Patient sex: M
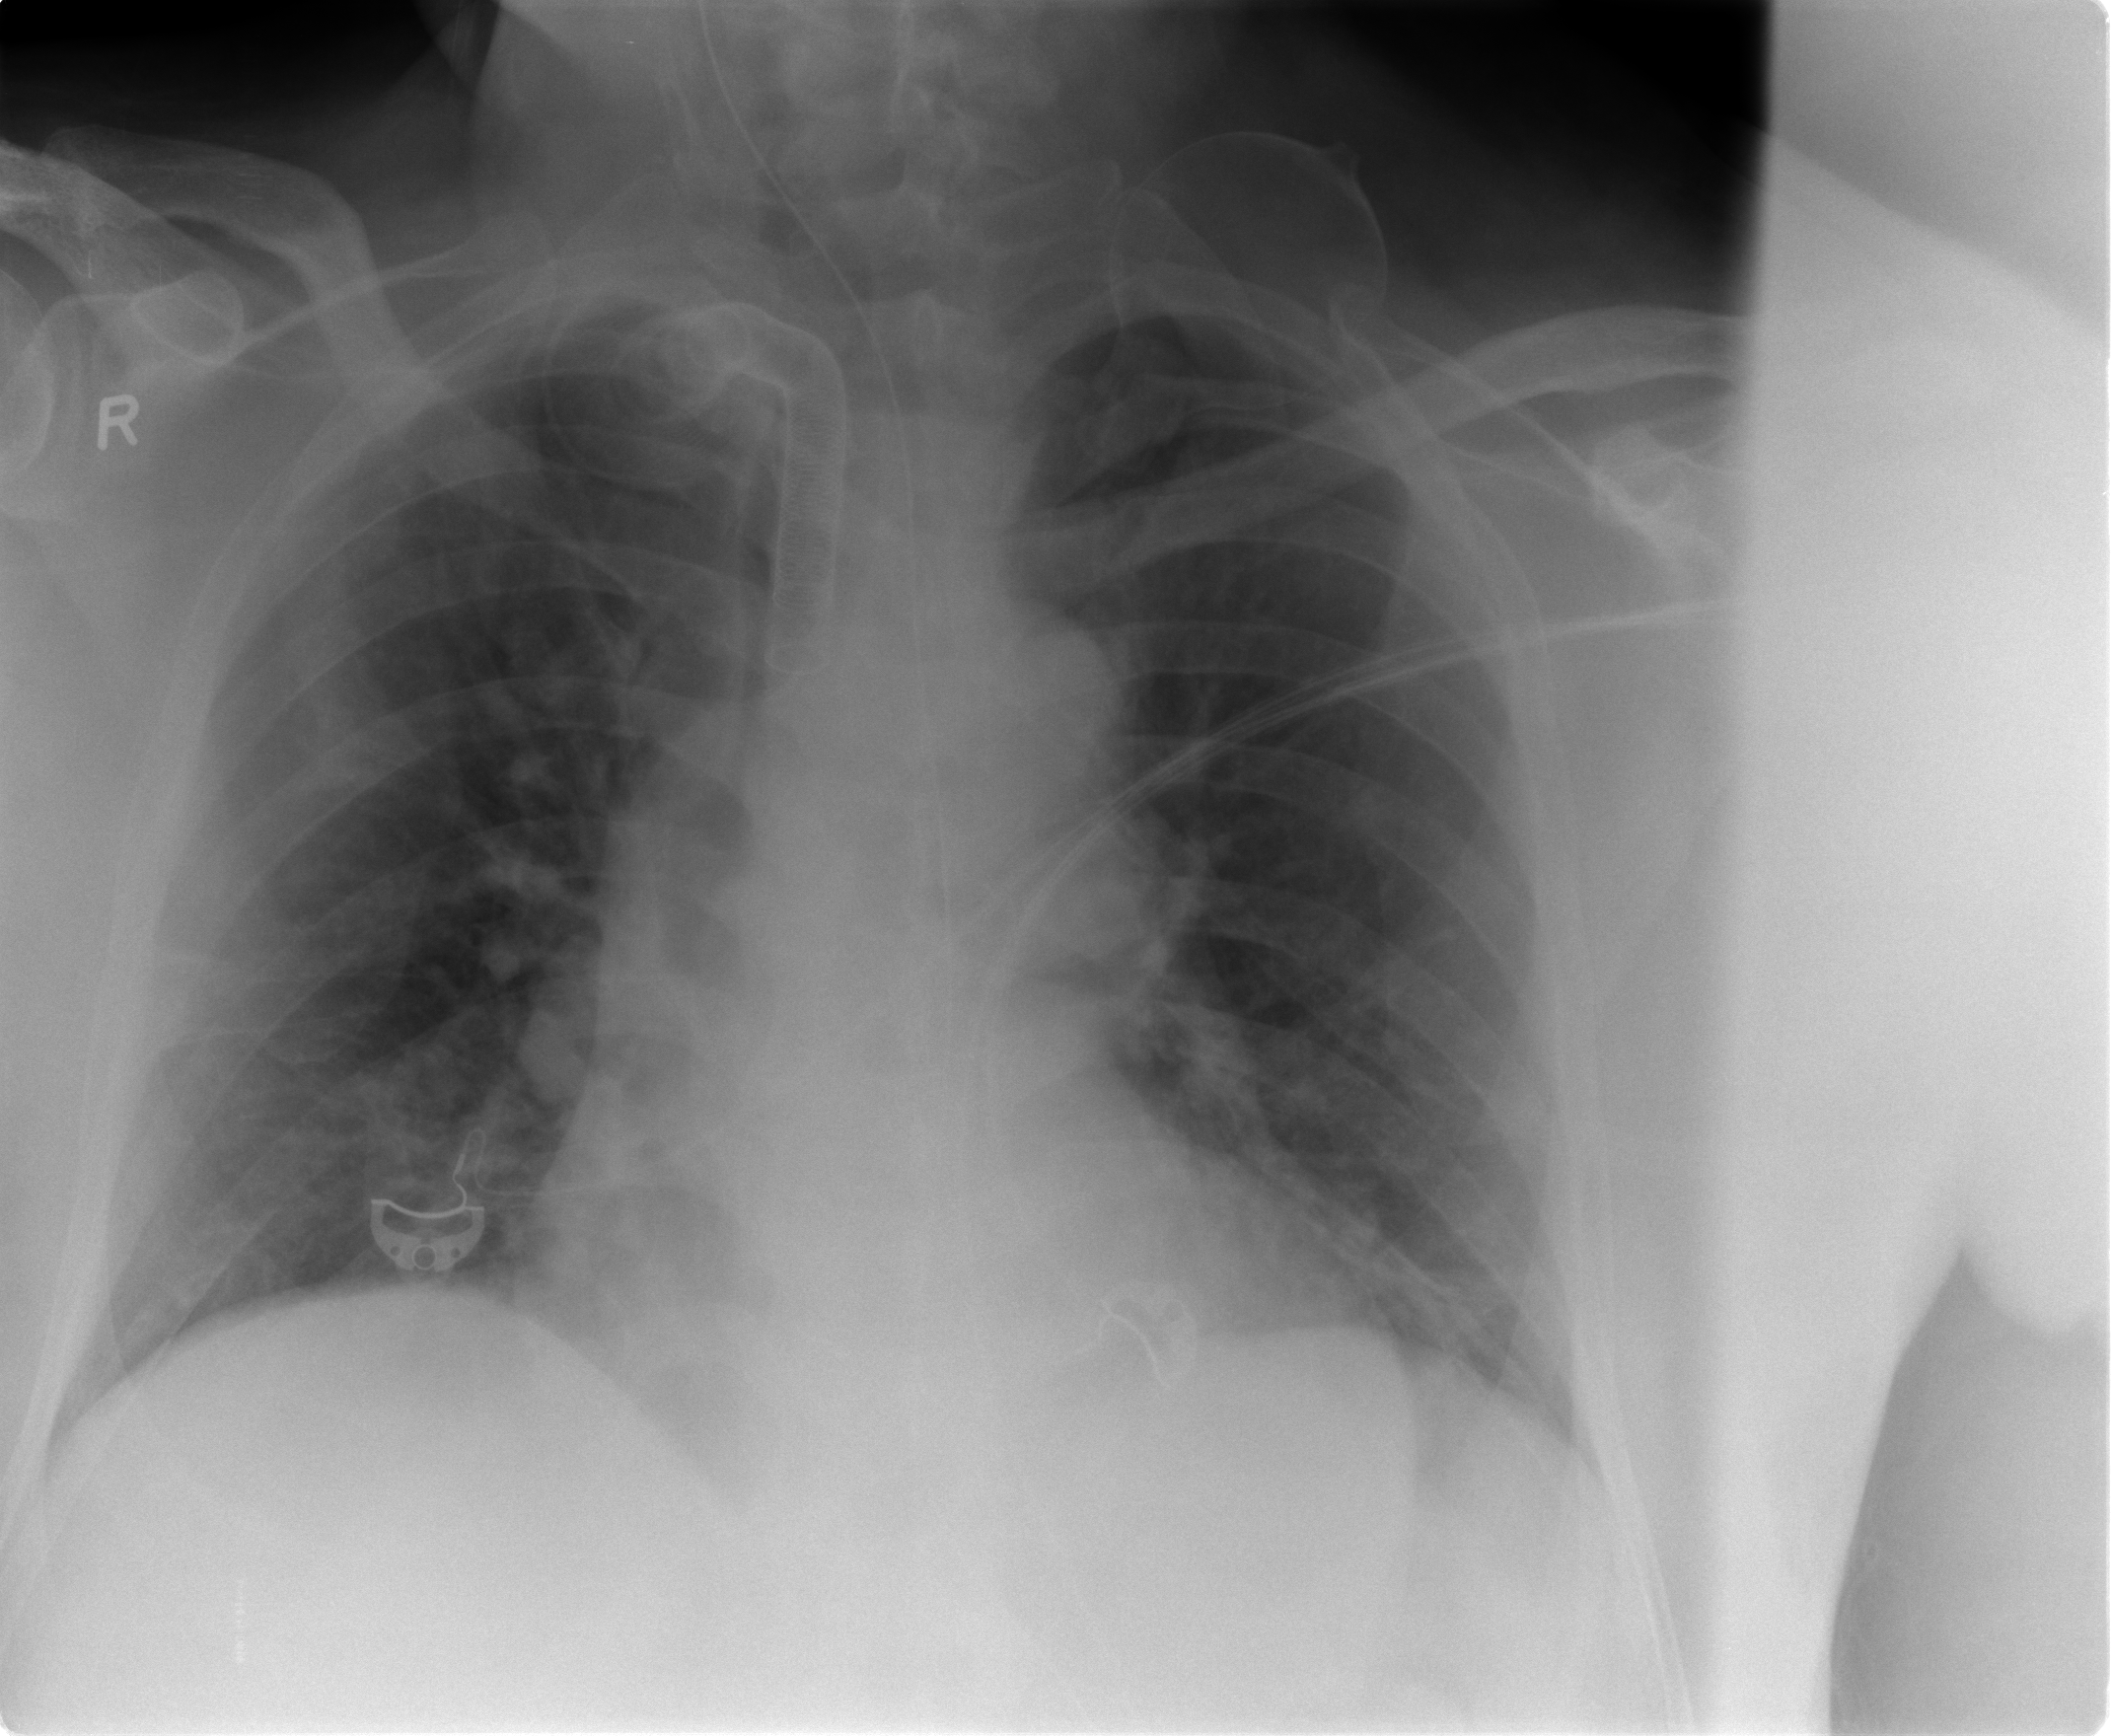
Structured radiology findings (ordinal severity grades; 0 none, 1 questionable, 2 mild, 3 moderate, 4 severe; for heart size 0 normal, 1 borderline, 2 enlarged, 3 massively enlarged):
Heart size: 2
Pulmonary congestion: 2
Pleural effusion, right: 0
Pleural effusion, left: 0
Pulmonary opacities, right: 0
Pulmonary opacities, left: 0
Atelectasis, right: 2
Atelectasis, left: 2